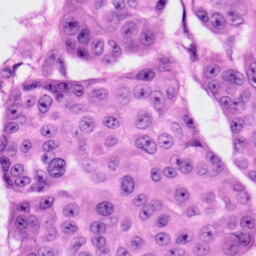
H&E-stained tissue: Skin